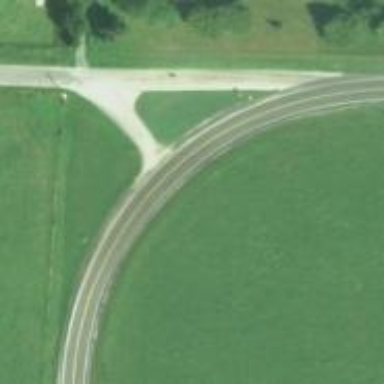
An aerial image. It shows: Tertiary road.